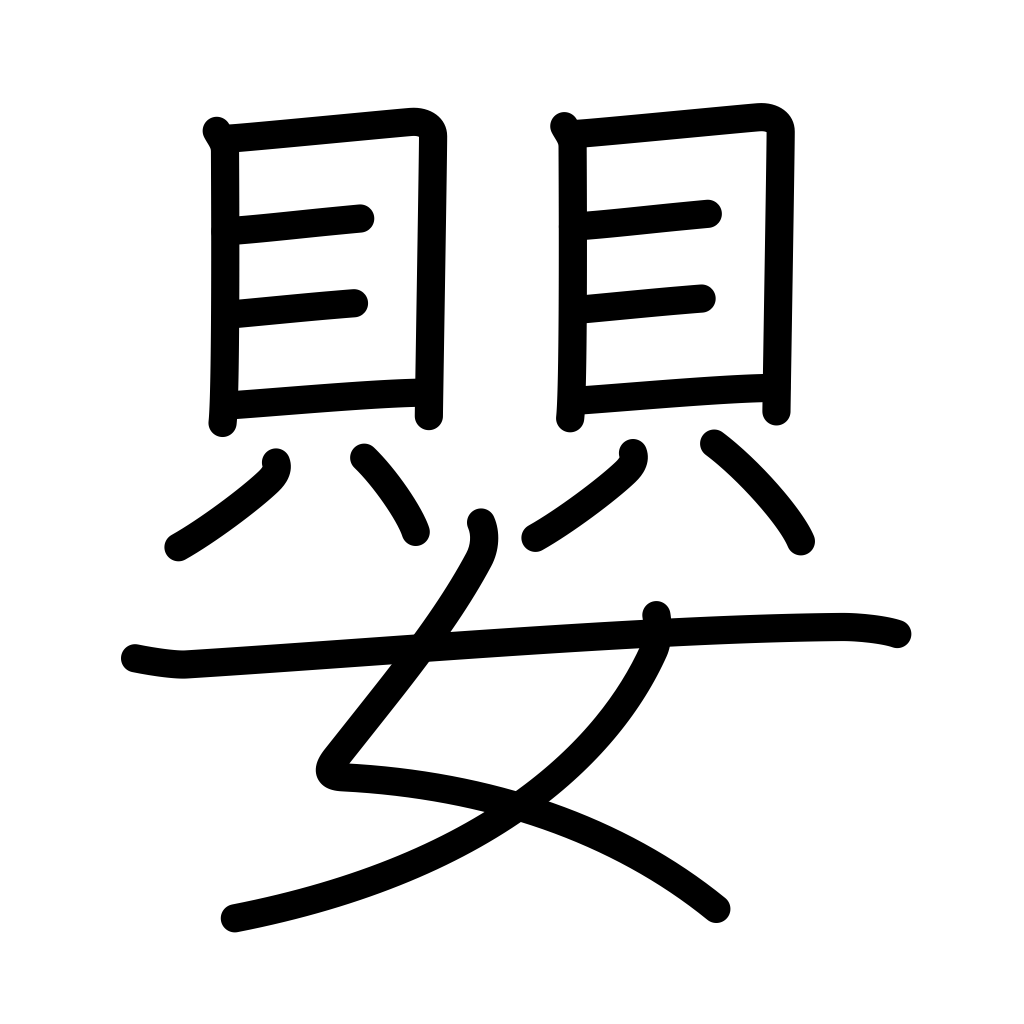
Meaning: baby